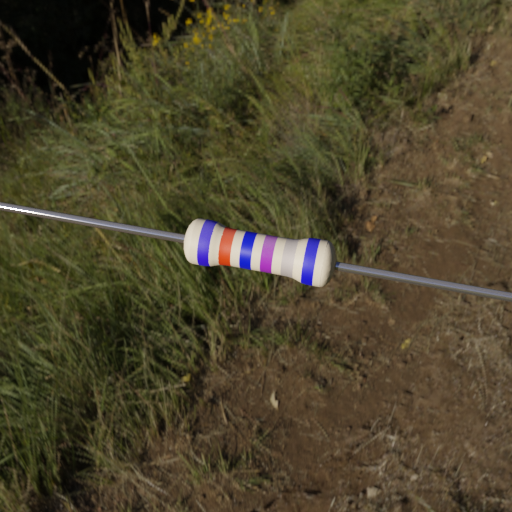
Resistor colour bands (in order): blue, red, blue, violet, silver, blue